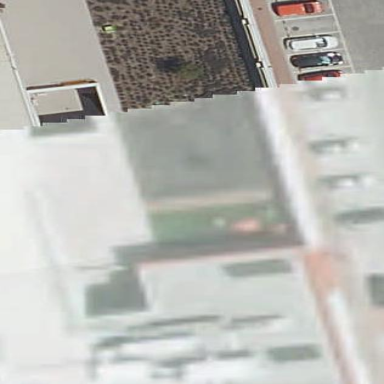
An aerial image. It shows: Warehouse.